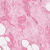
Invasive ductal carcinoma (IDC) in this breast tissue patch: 0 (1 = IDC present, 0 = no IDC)